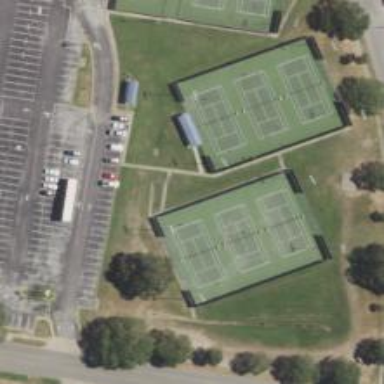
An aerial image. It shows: Tennis court on the leisure land pitch.